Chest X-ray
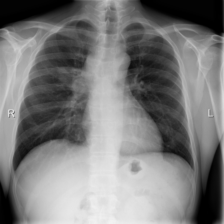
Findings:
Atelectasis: negative
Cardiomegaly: negative
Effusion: negative
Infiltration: positive
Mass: positive
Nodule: negative
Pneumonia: negative
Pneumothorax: negative
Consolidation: negative
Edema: negative
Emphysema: negative
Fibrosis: negative
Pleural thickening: negative
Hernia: negative